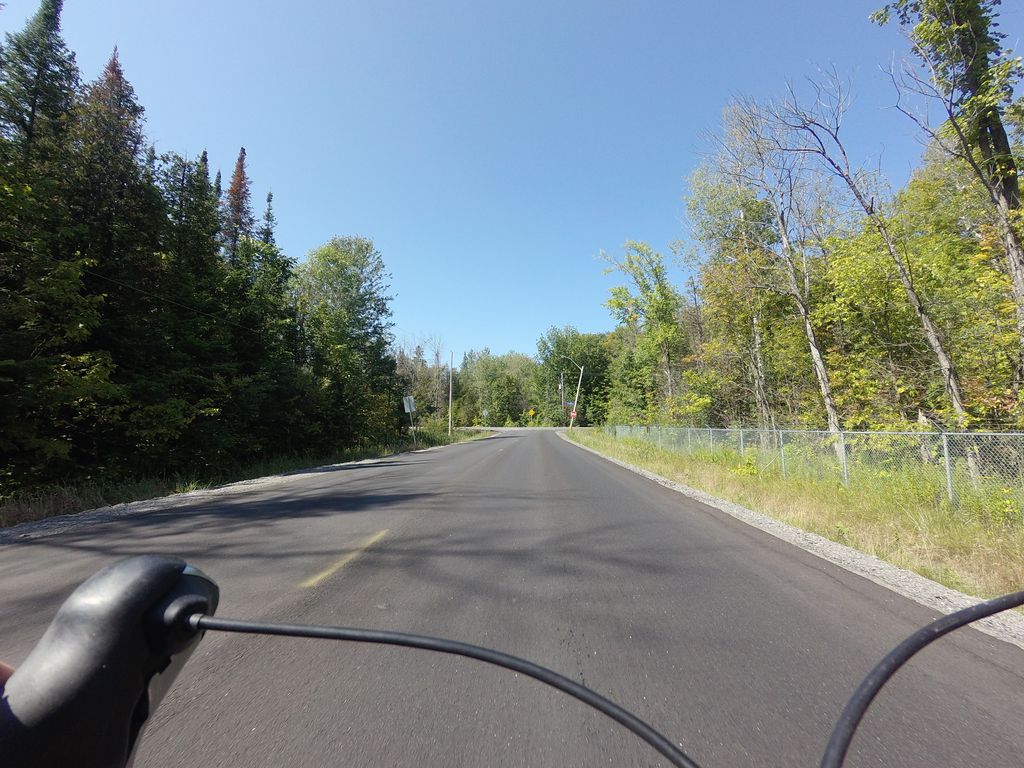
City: ottawa-gatineau